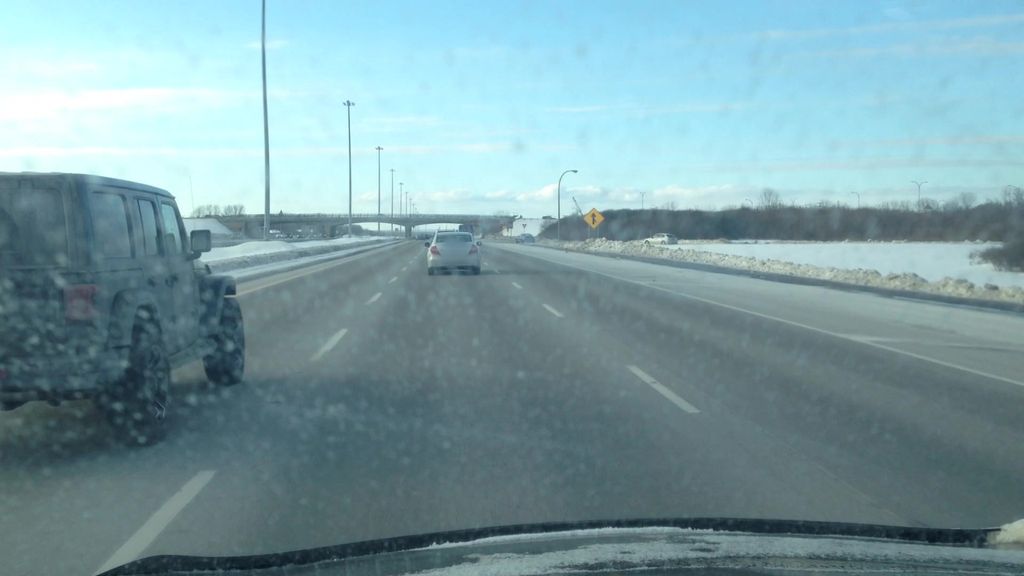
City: montreal